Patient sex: F
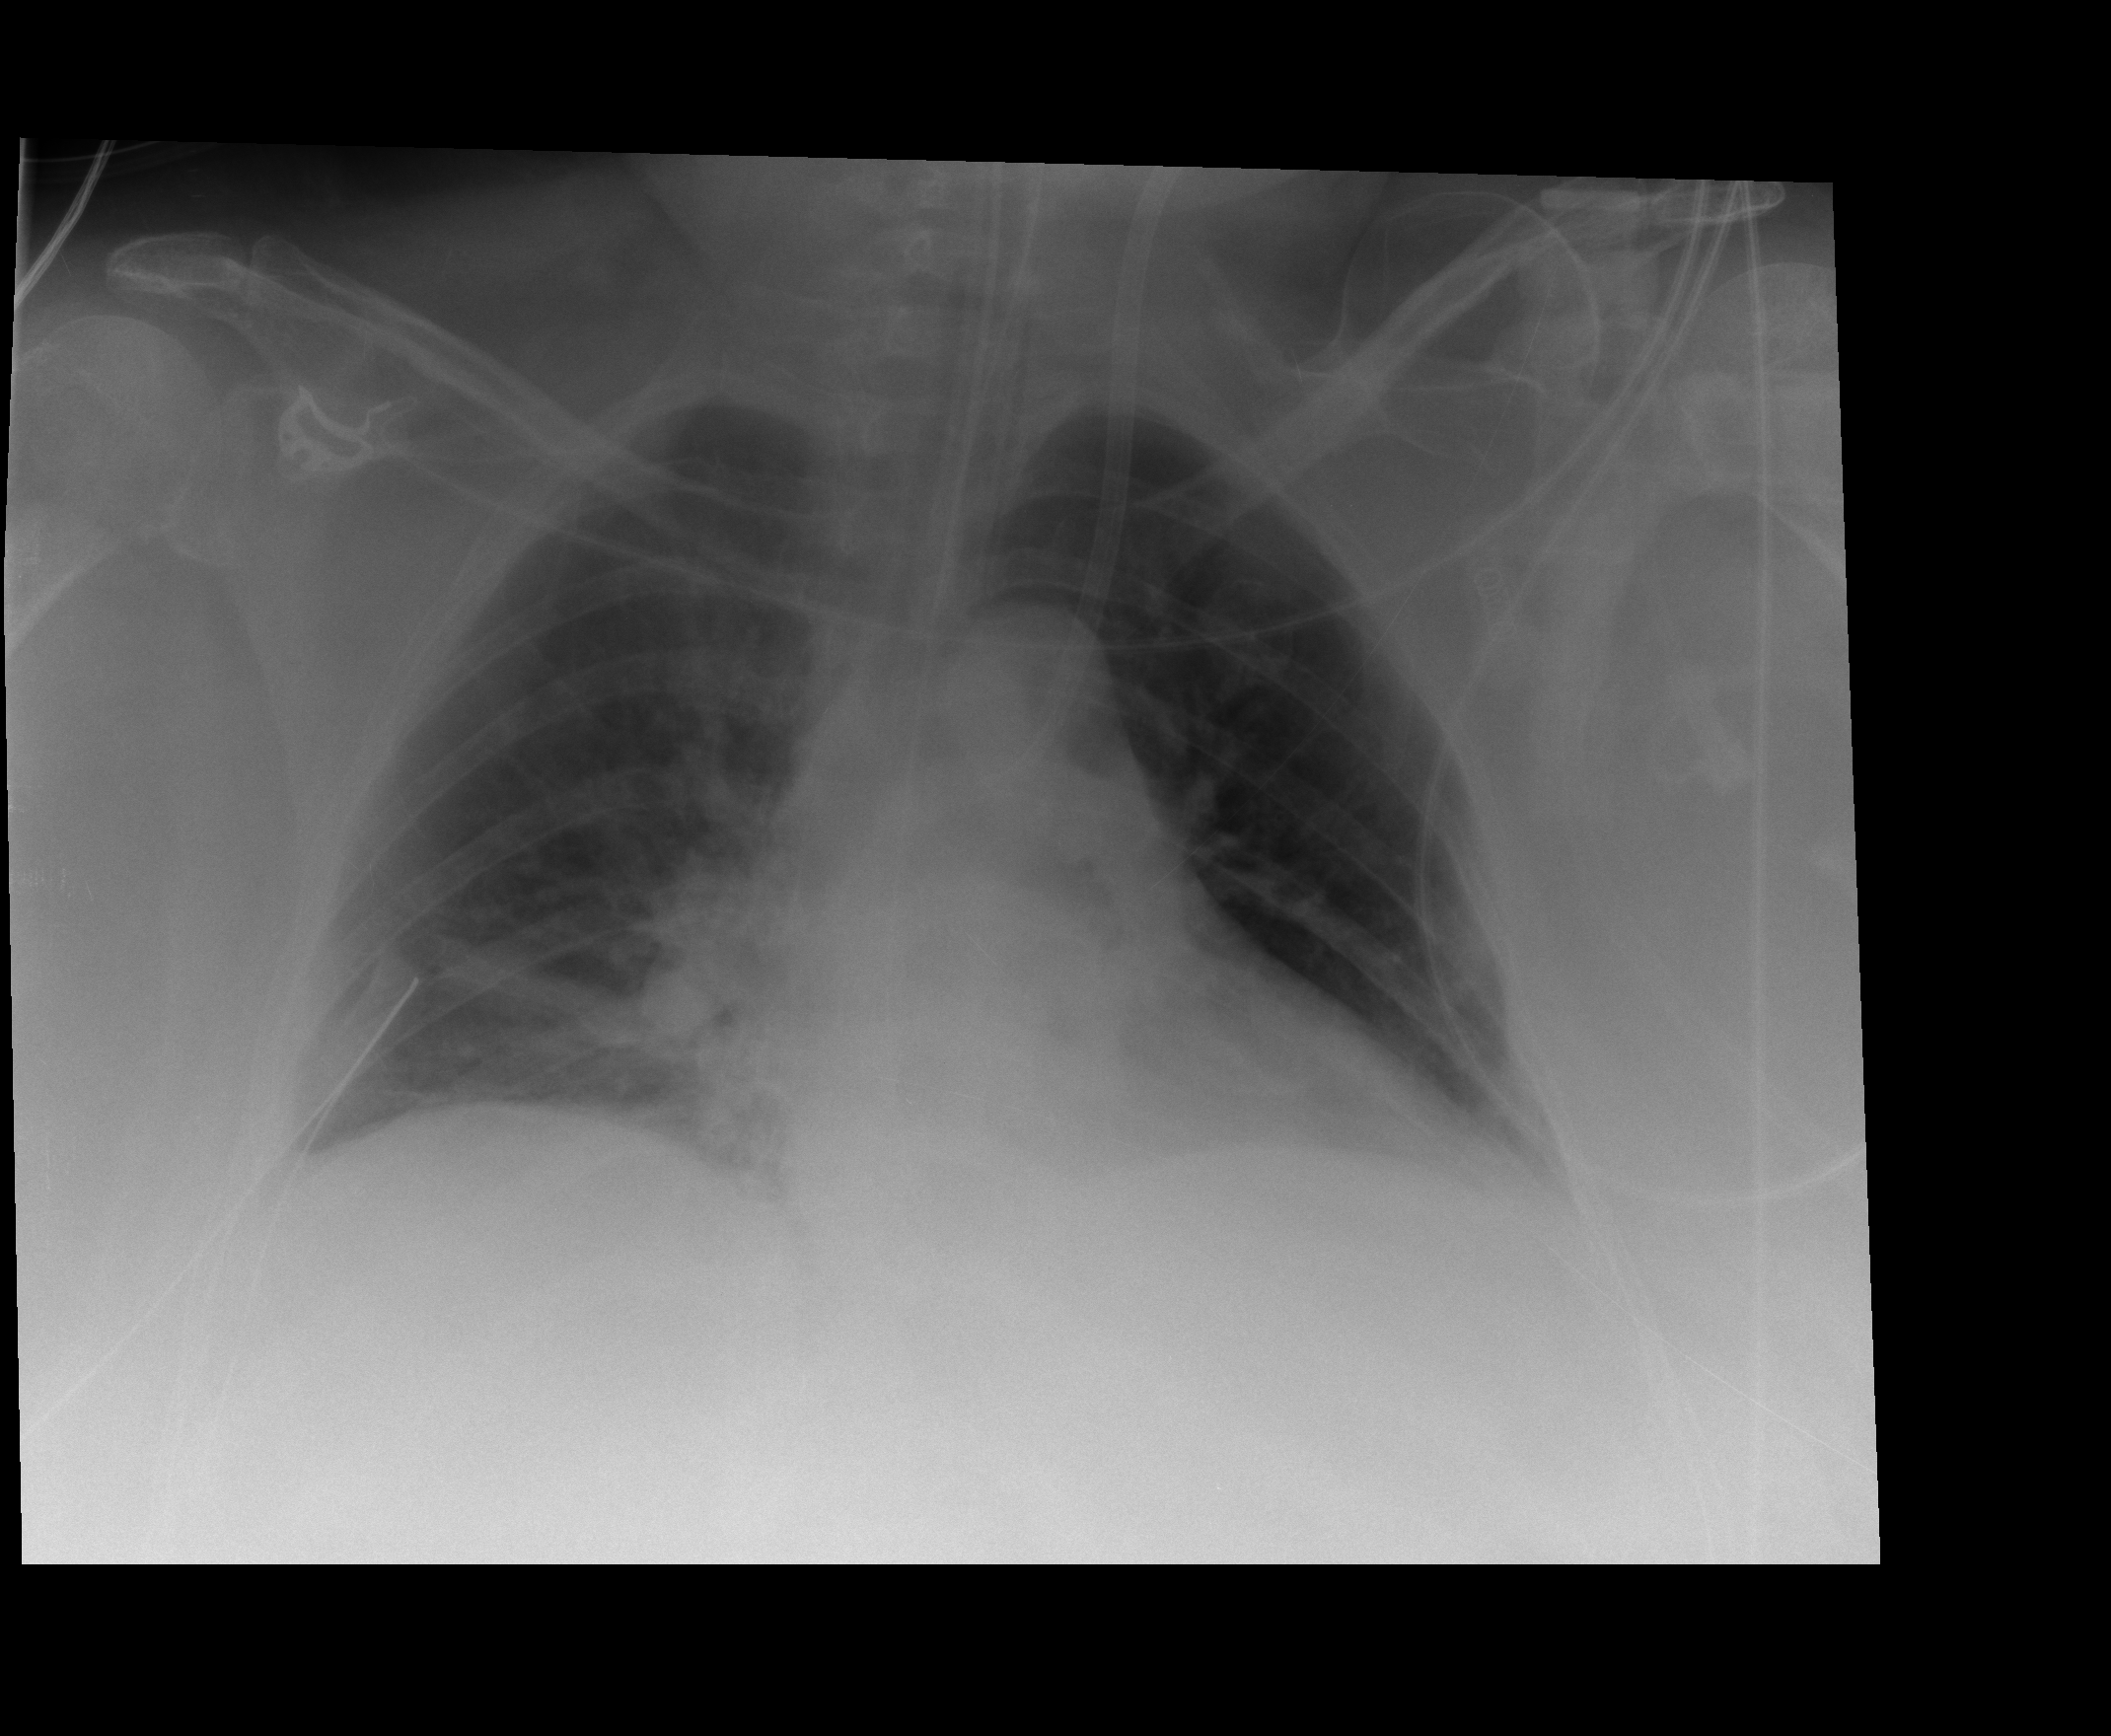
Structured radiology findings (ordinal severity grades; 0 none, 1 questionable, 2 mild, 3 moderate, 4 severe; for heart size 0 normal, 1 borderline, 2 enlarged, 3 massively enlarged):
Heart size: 0
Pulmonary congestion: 2
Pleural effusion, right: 1
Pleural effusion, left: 1
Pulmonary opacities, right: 0
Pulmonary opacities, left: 0
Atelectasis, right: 2
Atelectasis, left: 0